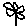
Label: flower